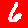
Digit: 6